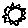
Label: sun